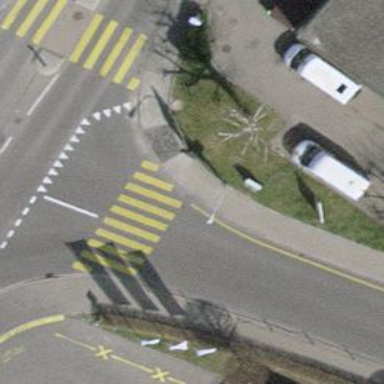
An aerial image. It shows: Uncontrolled crossing on footway.